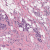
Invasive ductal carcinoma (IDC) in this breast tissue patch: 1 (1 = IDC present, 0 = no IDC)